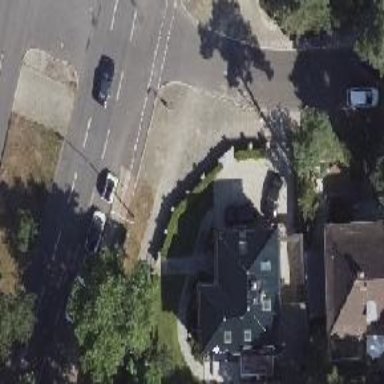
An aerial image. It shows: Sidewalk along the footway.